Question: What JCompoment is used to make the table on the top of the picture?
I know that it is a Swing component, but I do not know what each individual division is.

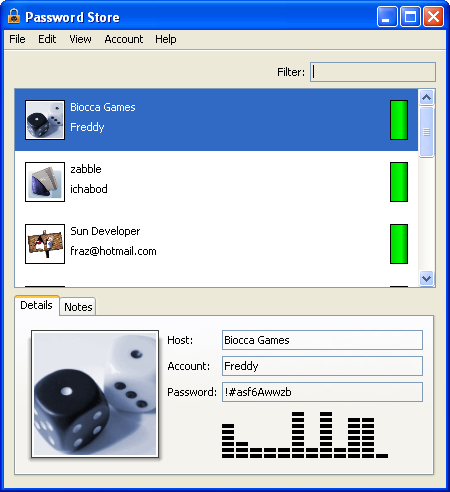
Answer: Take a look at the Oracle tutorial, <URL>.
The top section is a JLabel and a JTextField.
The middle section is a JList inside of a JScrollPane. The contents of the JList are Objects that have an icon, host name, account name, and password.
The bottom section is a JTabbedPane. The JPanel shown displays the currently selected Object from the JList.
I'm not sure what the bar image on the lower right represents.